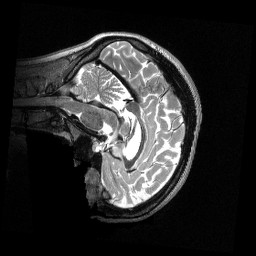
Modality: T2w
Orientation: sagittal
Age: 22
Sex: female
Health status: healthy
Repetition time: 3.2 s
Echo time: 0.563 s